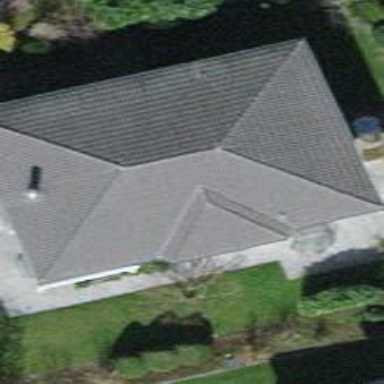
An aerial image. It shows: Detached building with tiled roof.